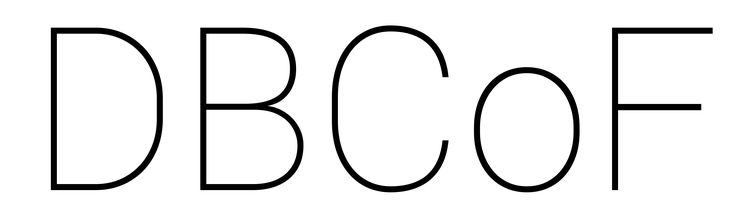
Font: Roboto_Thin